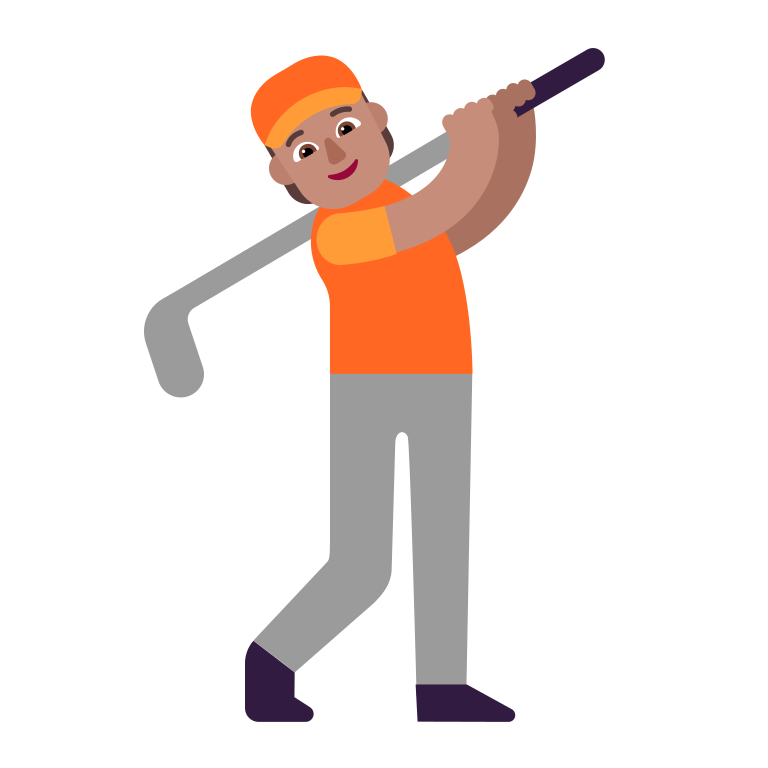
person golfing flat